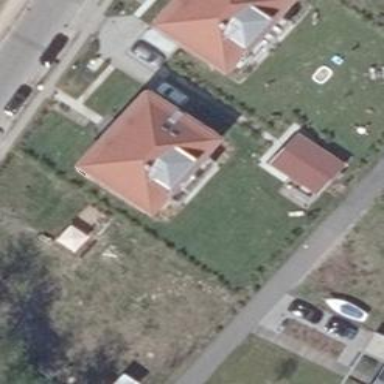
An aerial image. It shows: Apartment building with hipped roof.